Question: I tried setting up a view with a longpress gesture and a stepper configured for continuous updates. With the longpress, the continuous feature of the stepper does not occur. For now, I've disabled the longpress. I guess I don't need it. But for future reference, how would I allow for both to coexist?
Just to be clear, here is the way the screen was set up when I tried this.
- - - - - -
Taps on the main view function as expected. Taps on the steppers function as expected. Longpress on the main view functions as expected. Longpress on the stepper does not.
I modified the code called by the longpress to check for the frame of the subview and not act if the touch location was within that rectangle, but that didn't make a difference. I did not try getting the longpress to fail in that situation, but I suppose I'll try that next. EDIT: OK, maybe not. There doesn't seem to be an API for that. However, there is <URL>, that I'm not going to try.
Attached is a screen shot from profiler with an inverted call tree so you can see what each item is being called by.
'darkStepped:' is the IBAction that is called by the stepper. If the stepper were triggered by a gesture recognizer, wouldn't I expect to see the gesture recognizer in the call tree?

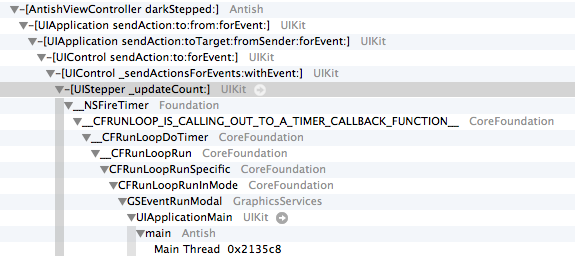
Answer: After carefully reviewing Apple's docs again, I've found the solution. I added the view controller as the delegate to the longpress gesture recognizer
'''
self.longPress.delegate = self;
'''
(and, of course, adding '<UIGestureRecognizerDelegate>' to the interface, and then added this method to the view controller:
'''
-(BOOL)gestureRecognizer:(UIGestureRecognizer *)gestureRecognizer shouldReceiveTouch:(UITouch *)touch {
// Determine if the touch is inside the custom subview
if (gestureRecognizer == self.longPress) {
CGPoint touchLocation = [touch locationInView:self.view];
if (CGRectContainsPoint(self.antControl.frame, touchLocation)) {
return NO;
}
}
return YES;
}
'''
This way the gesture recognizer doesn't even get called when the longpress occurs within the frame of 'self.antControl', which is the subview mentioned in the question.